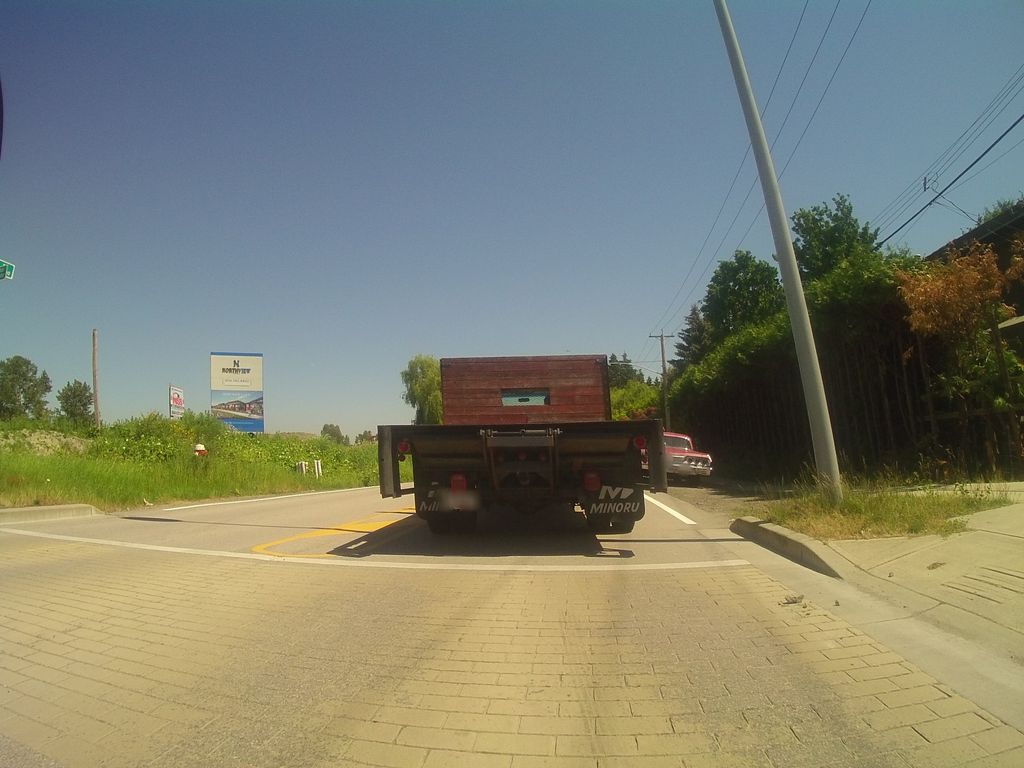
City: vancouver